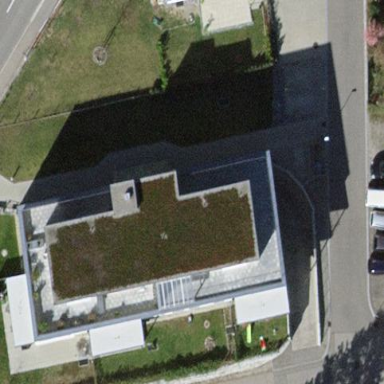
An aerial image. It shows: Building with flat grass-covered roof. The building part has PaleGoldenrod color.